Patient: sex M, age 57
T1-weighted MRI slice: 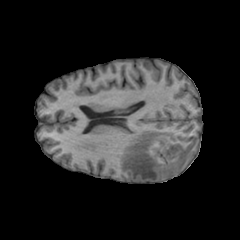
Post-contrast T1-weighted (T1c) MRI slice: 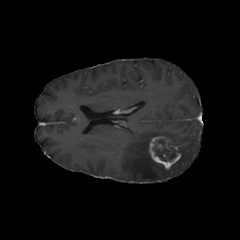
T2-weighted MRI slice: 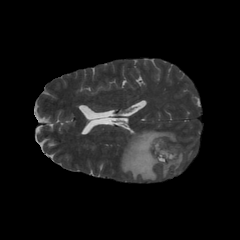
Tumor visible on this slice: yes
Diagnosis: Glioblastoma, IDH-wildtype
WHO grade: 4